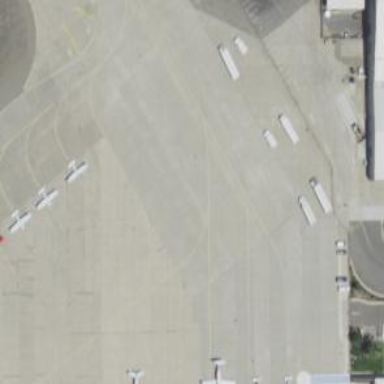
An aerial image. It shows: Image of taxiway at airport.